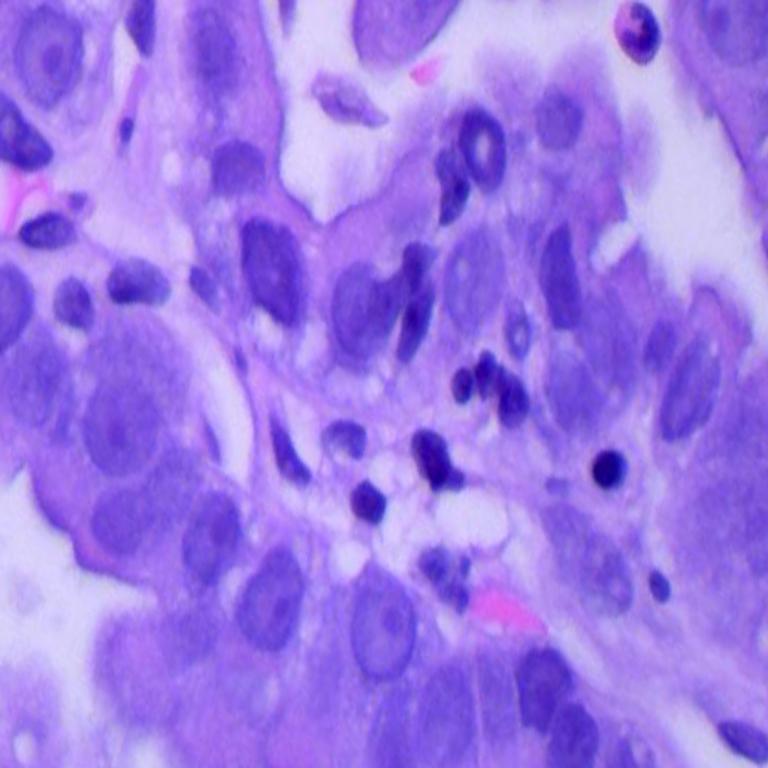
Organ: lung
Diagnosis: adenocarcinomas